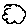
Label: cloud